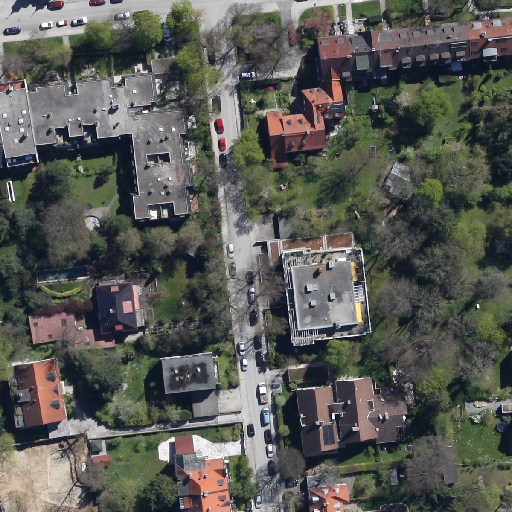
Referring expression: paved road along with tree